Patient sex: M
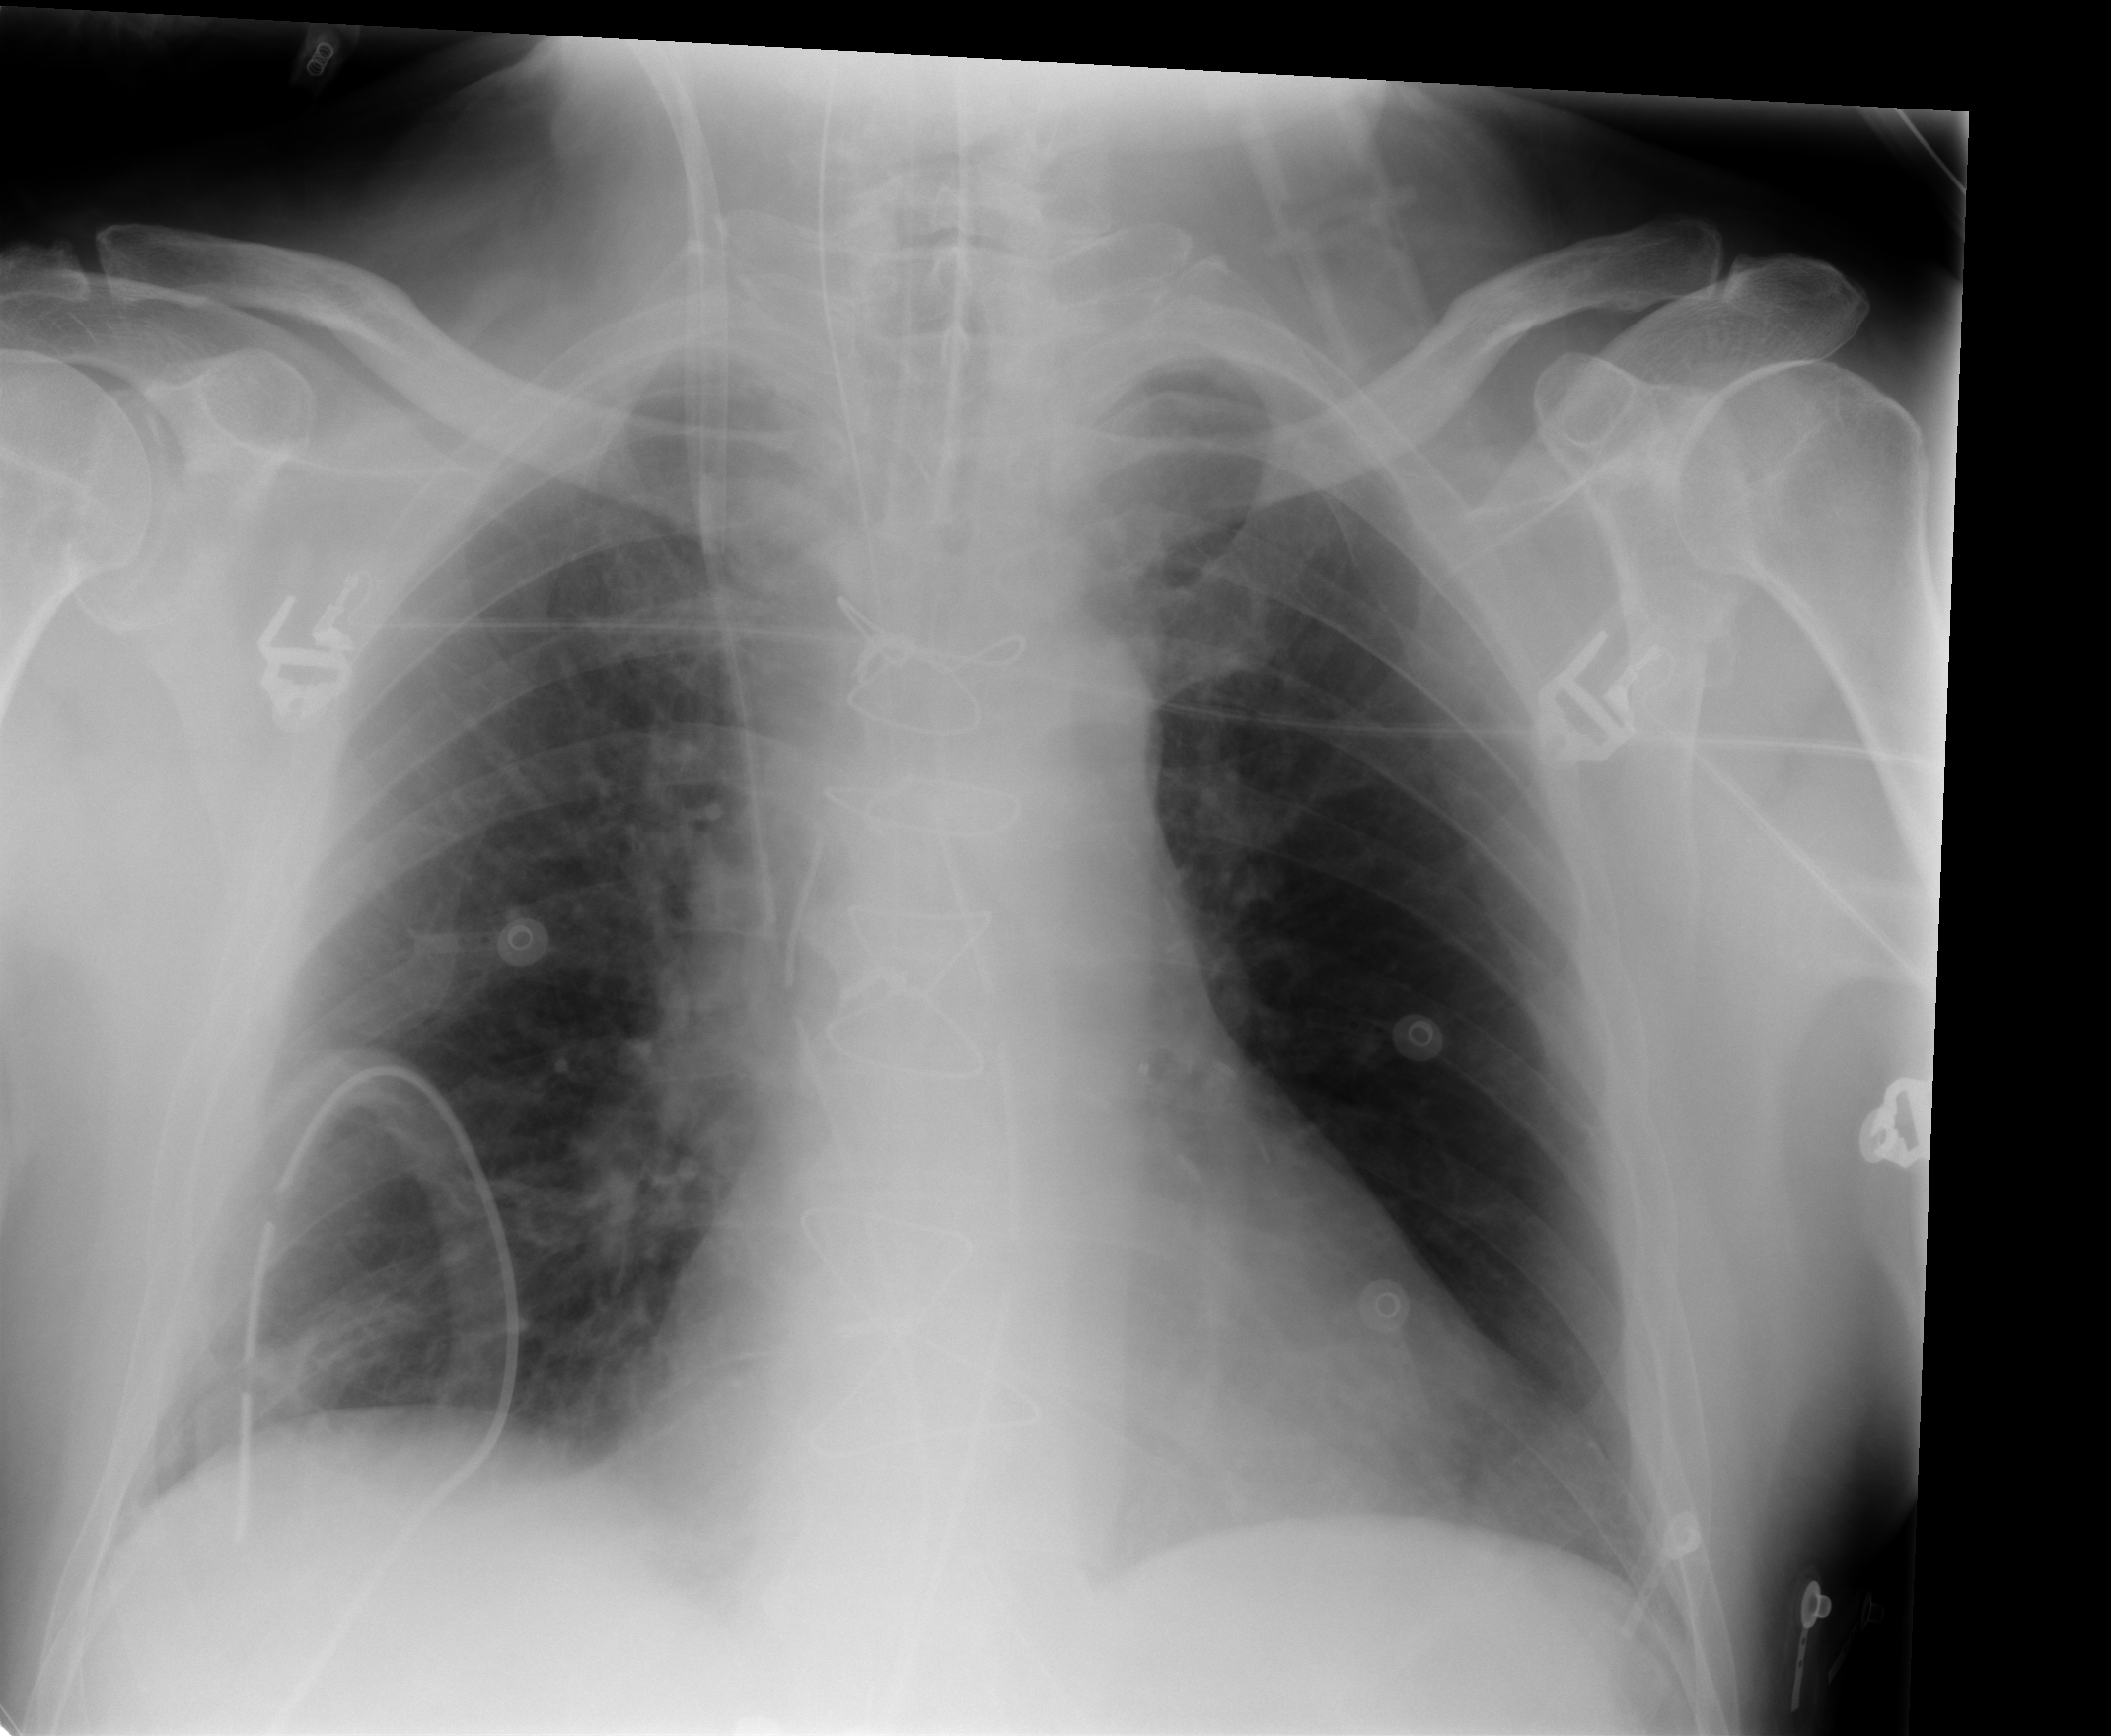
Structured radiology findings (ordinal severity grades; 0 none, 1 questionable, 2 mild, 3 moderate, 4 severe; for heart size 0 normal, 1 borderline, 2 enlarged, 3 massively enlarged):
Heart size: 0
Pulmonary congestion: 0
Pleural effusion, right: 2
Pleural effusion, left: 0
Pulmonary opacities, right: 0
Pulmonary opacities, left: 0
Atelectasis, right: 2
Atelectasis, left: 2